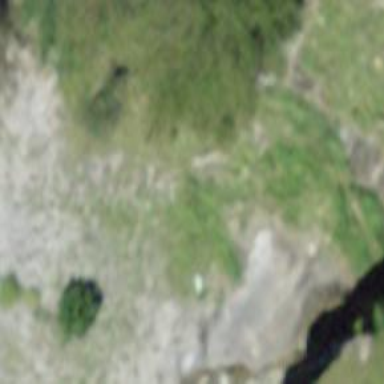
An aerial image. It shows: Cliff in nature.